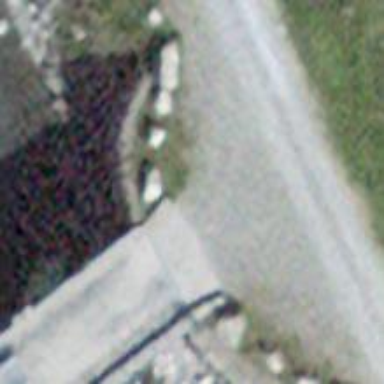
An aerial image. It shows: Well-maintained track road of grade 1.